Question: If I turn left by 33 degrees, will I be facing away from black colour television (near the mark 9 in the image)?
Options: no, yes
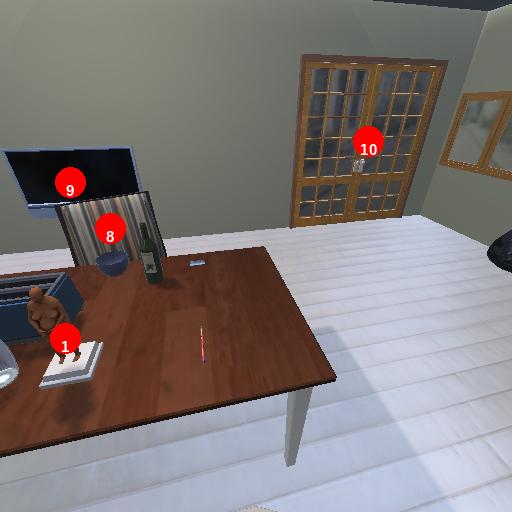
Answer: no